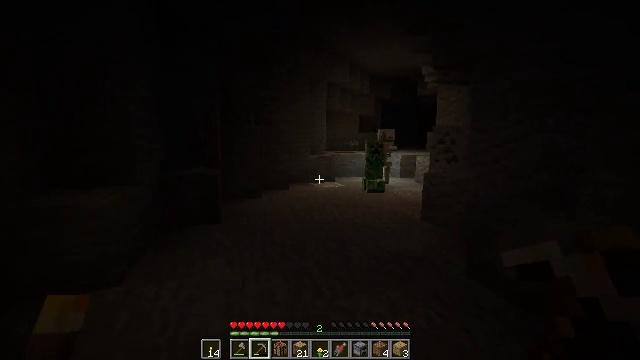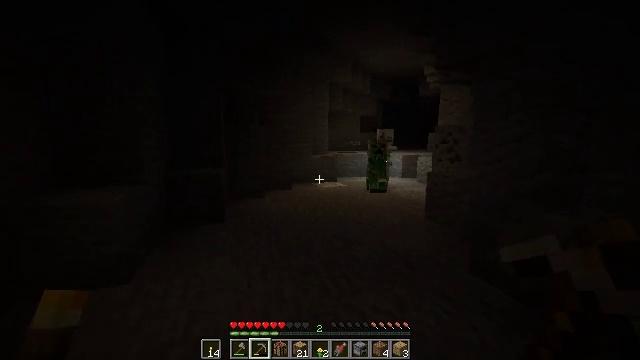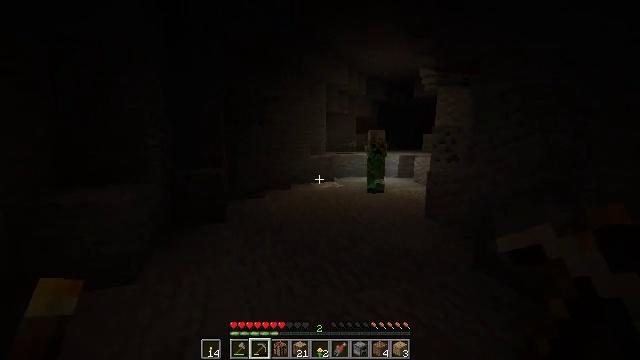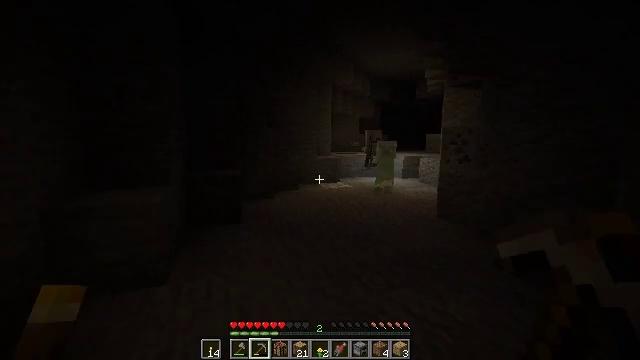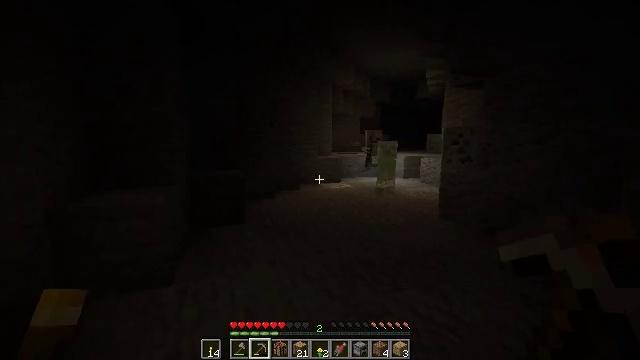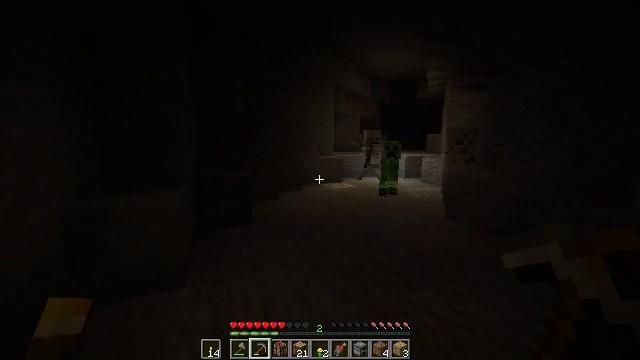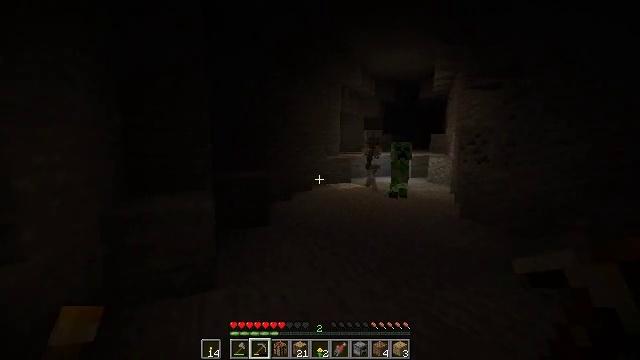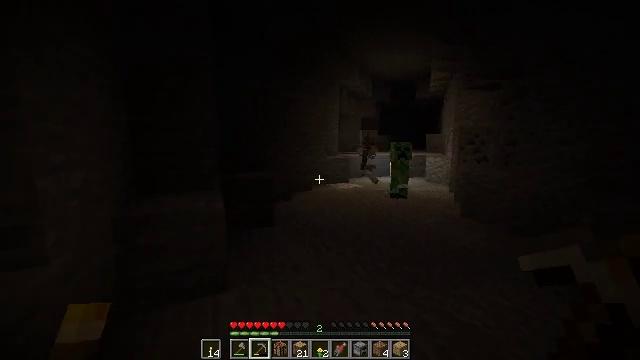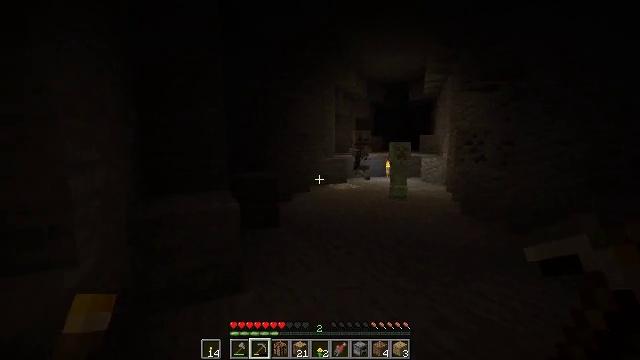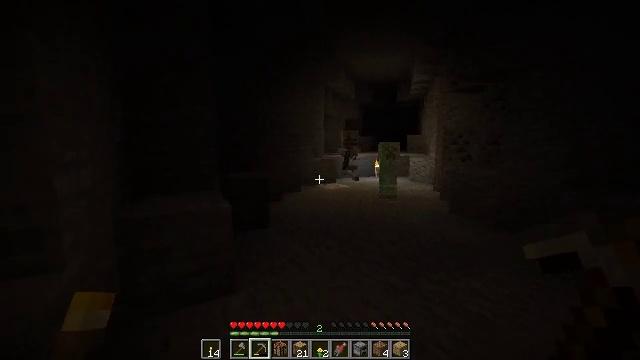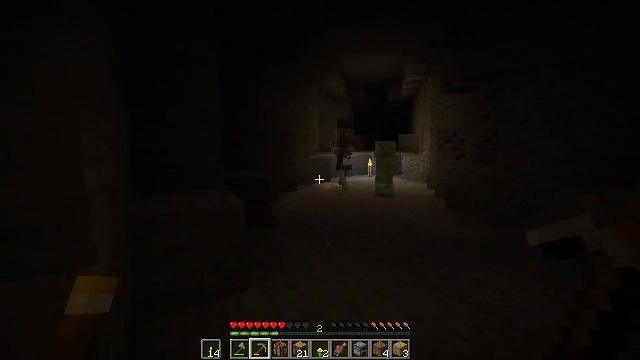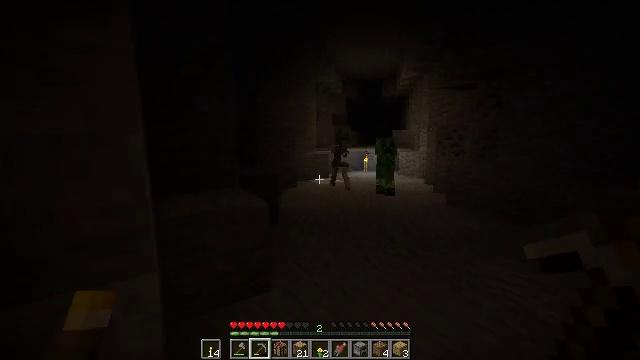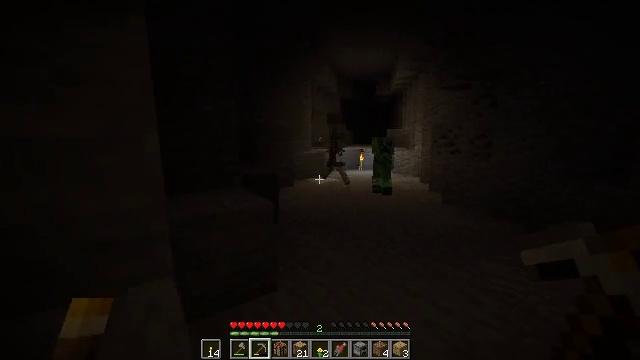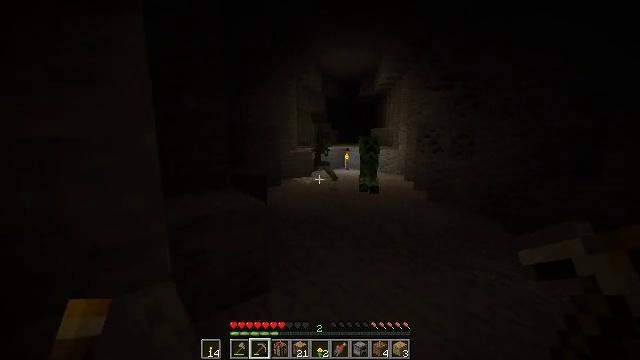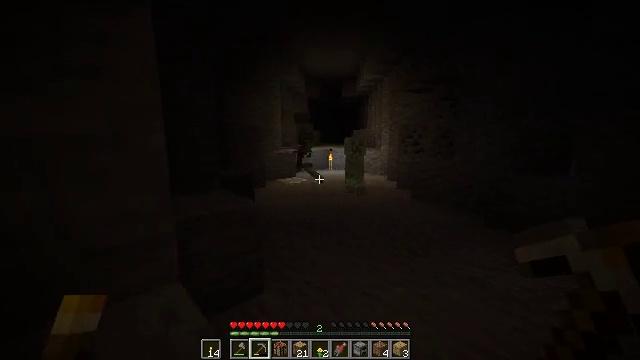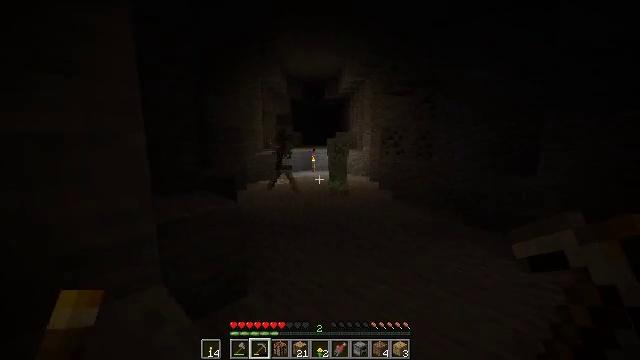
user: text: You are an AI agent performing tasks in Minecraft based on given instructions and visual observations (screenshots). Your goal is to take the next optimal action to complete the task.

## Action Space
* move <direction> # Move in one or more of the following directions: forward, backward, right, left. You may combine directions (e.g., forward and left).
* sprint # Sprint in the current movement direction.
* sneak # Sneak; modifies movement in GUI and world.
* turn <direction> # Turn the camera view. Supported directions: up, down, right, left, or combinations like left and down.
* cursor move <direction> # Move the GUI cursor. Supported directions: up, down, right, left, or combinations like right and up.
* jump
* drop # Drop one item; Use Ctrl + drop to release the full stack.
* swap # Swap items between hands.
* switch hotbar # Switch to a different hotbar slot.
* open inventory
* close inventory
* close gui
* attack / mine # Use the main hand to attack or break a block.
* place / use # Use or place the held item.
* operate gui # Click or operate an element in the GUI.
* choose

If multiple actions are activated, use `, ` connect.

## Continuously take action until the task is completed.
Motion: motion action
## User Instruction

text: Kill a creeper.
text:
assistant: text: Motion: move left
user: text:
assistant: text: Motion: move left, turn right
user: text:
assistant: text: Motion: move left
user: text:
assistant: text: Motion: move left
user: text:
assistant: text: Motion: move left
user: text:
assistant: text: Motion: move left
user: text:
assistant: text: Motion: move left, turn right
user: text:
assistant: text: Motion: move left, turn right
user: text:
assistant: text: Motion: move left, turn right
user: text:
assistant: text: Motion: move left, turn right
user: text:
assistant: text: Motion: move left, turn right
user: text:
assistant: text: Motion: move left, turn right
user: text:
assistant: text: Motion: move forward and move left, turn right
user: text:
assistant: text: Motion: move forward and move left, turn right
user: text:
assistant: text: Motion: move forward, turn right
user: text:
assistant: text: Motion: move forward, turn right
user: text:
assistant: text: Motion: move forward
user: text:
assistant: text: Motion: move forward and move right
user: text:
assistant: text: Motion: move forward and move right
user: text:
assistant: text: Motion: move forward and move right
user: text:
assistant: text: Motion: move forward and move right
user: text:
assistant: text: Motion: move forward and move right, turn left
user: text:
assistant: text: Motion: move forward and move right, turn left
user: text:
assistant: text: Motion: move forward and move right, turn left
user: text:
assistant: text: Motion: move forward and move right, turn left
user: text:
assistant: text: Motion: move forward and move right, turn left
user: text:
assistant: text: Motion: move forward and move right, turn left
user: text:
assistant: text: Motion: move forward and move right, turn left
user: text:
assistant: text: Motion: move forward and move right, turn left
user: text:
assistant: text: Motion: move forward and move right, turn left